Aerial crown-view tile of a tropical tree (Barro Colorado Island, Panama), acquired 20250818:
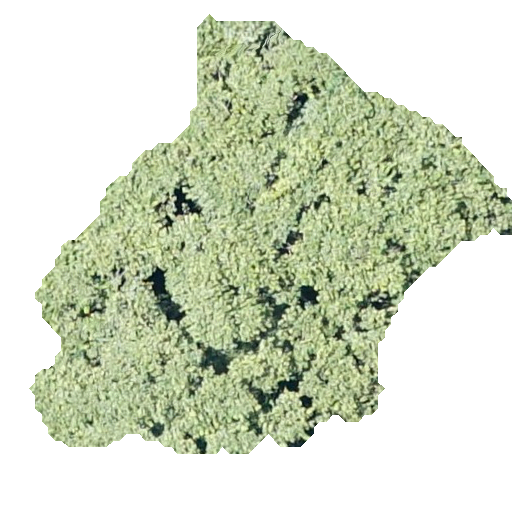
Species: Luehea seemannii
GBIF accepted scientific name: Luehea seemannii
Crown area: 181.854 m²